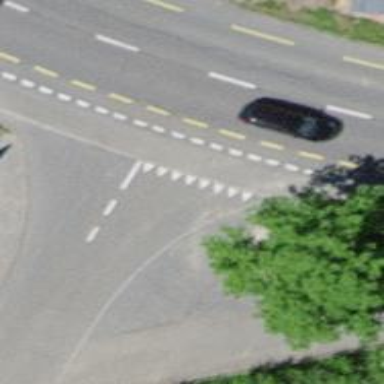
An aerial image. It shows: Road with "give way" sign.